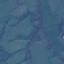
Land use / land cover class: Pasture